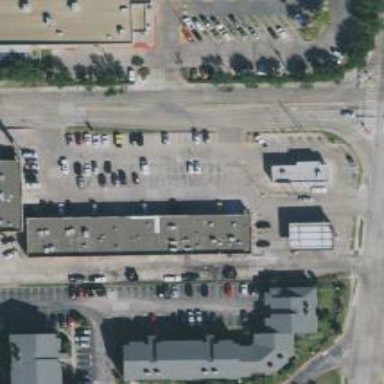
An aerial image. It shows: Convenience shop.